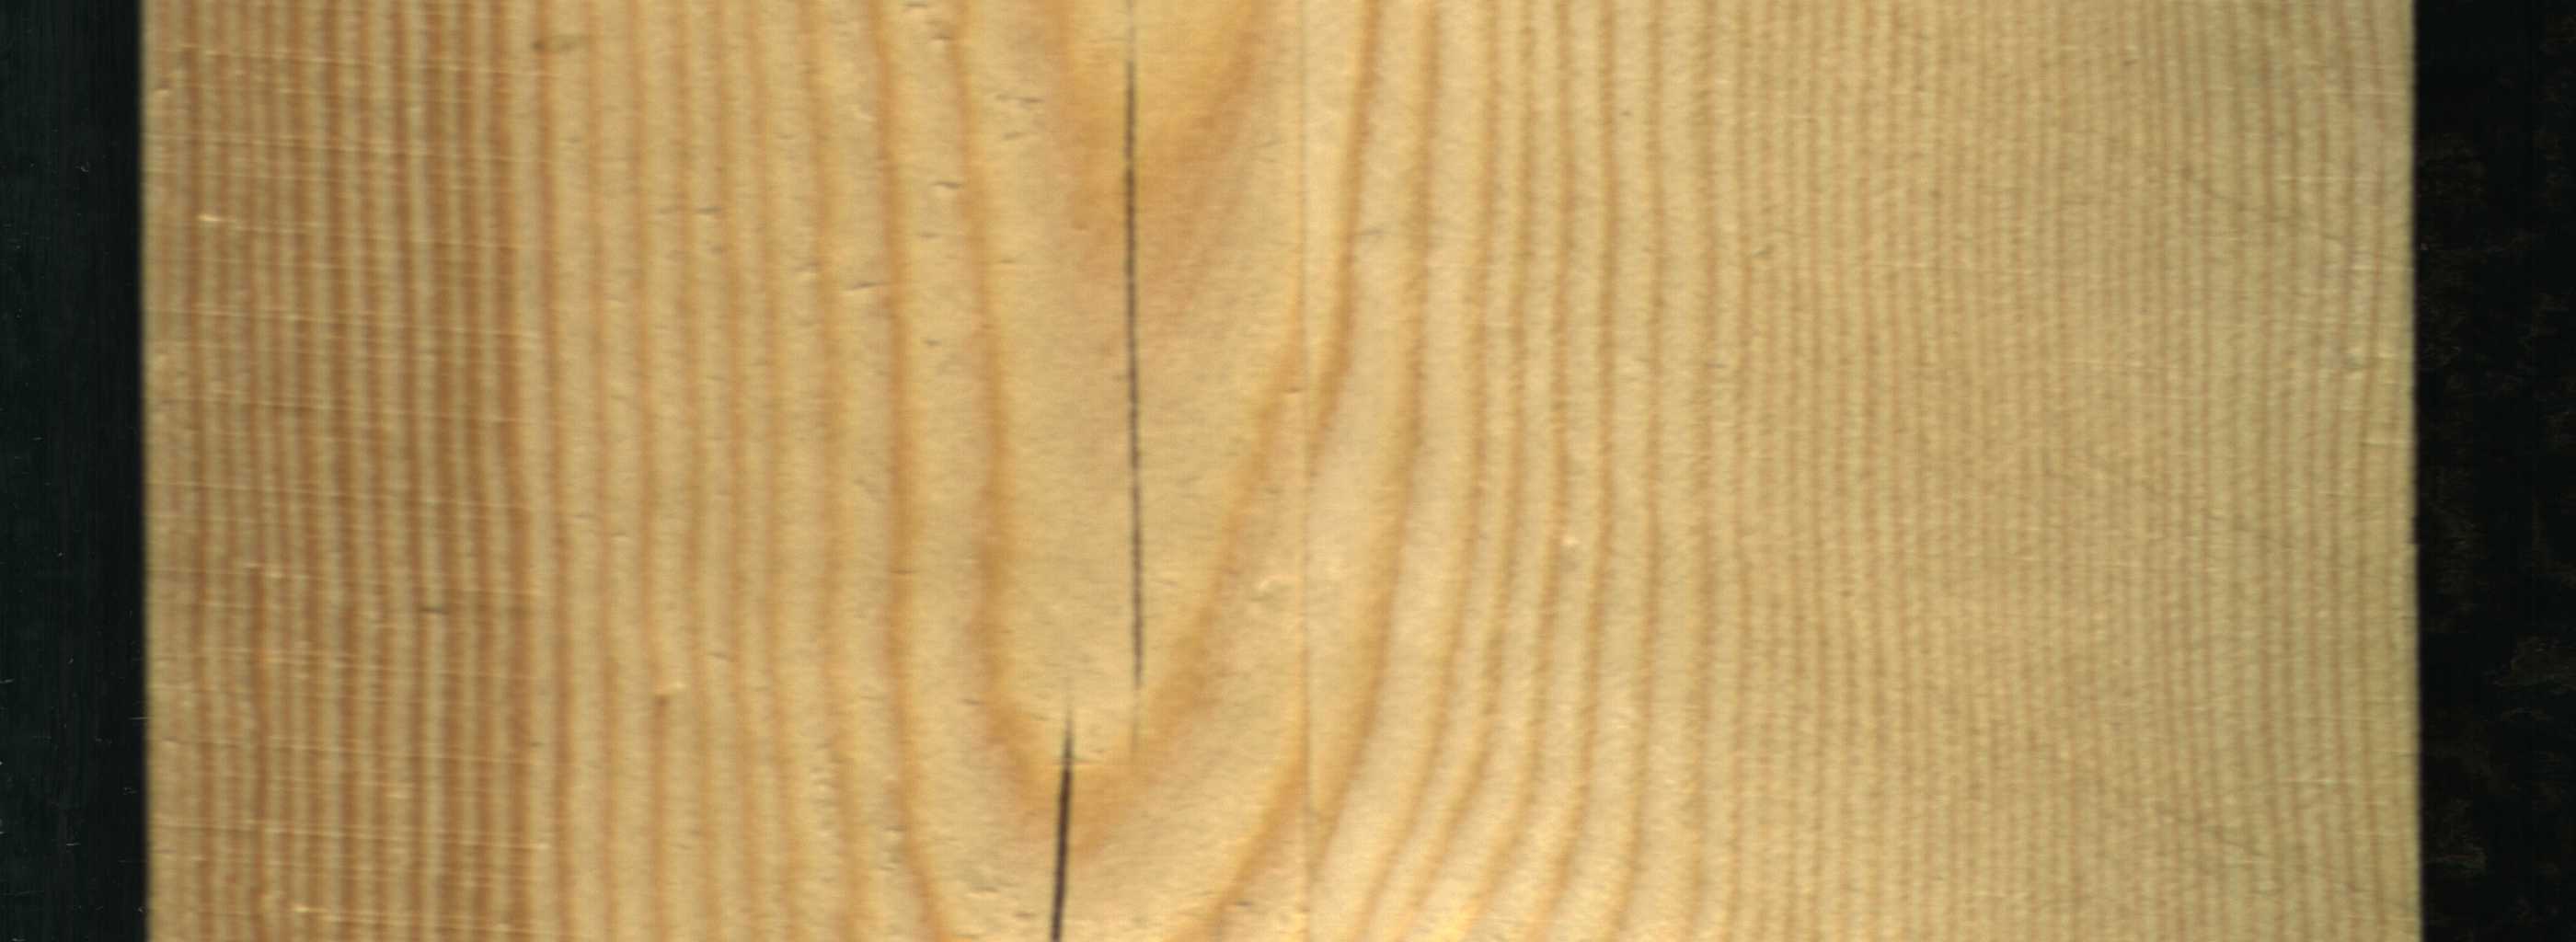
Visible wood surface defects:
Crack
Crack